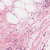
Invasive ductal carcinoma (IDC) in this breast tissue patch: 0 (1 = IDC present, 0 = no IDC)